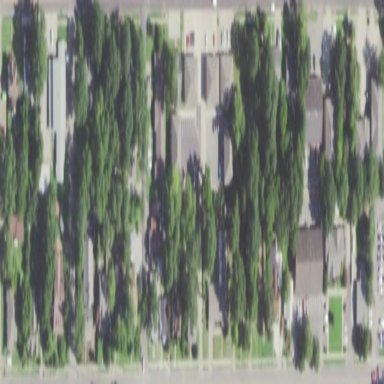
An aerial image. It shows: This residential area consists of single-family homes.